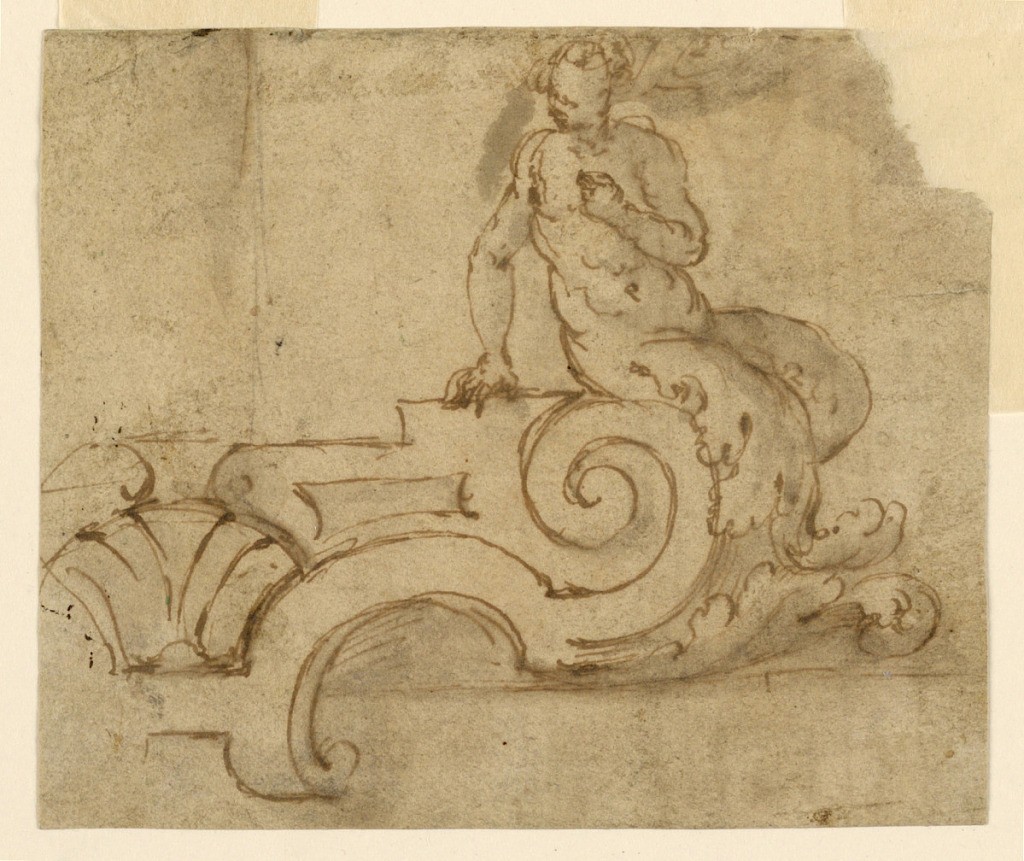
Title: Project for a Cresting
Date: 1550-80
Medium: Charcoal, pen and ink, brush and grey watercolor on laid paper
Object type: Drawing
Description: Horizontal rectangle. The right half is shown. Upon the lateral spiral of a kind of scrollwork podium sits a half-figure of a woman, having acanthus leaves as legs. On verso, a part of a decorated pillaster strip.